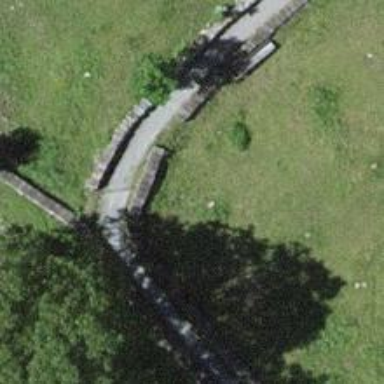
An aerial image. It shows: Dry stone wall barrier.